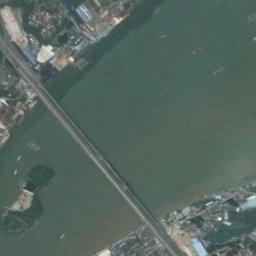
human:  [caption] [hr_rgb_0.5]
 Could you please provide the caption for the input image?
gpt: A bridge connects the land on both sides of the turquoise water  There is a sandbank in the middle of the river  There are many buildings and roads on the land .

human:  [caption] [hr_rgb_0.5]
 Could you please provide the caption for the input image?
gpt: Most of the area the bridge crosses is bare land .

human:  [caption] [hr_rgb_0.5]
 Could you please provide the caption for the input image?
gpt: There is a bridge over the river between many buildings .

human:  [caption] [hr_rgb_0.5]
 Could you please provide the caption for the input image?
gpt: A bridge is built on a dark green river and the river has a channel bar .

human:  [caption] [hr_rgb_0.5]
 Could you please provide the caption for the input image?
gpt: Many buildings are at either end of the bridge .